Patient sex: M
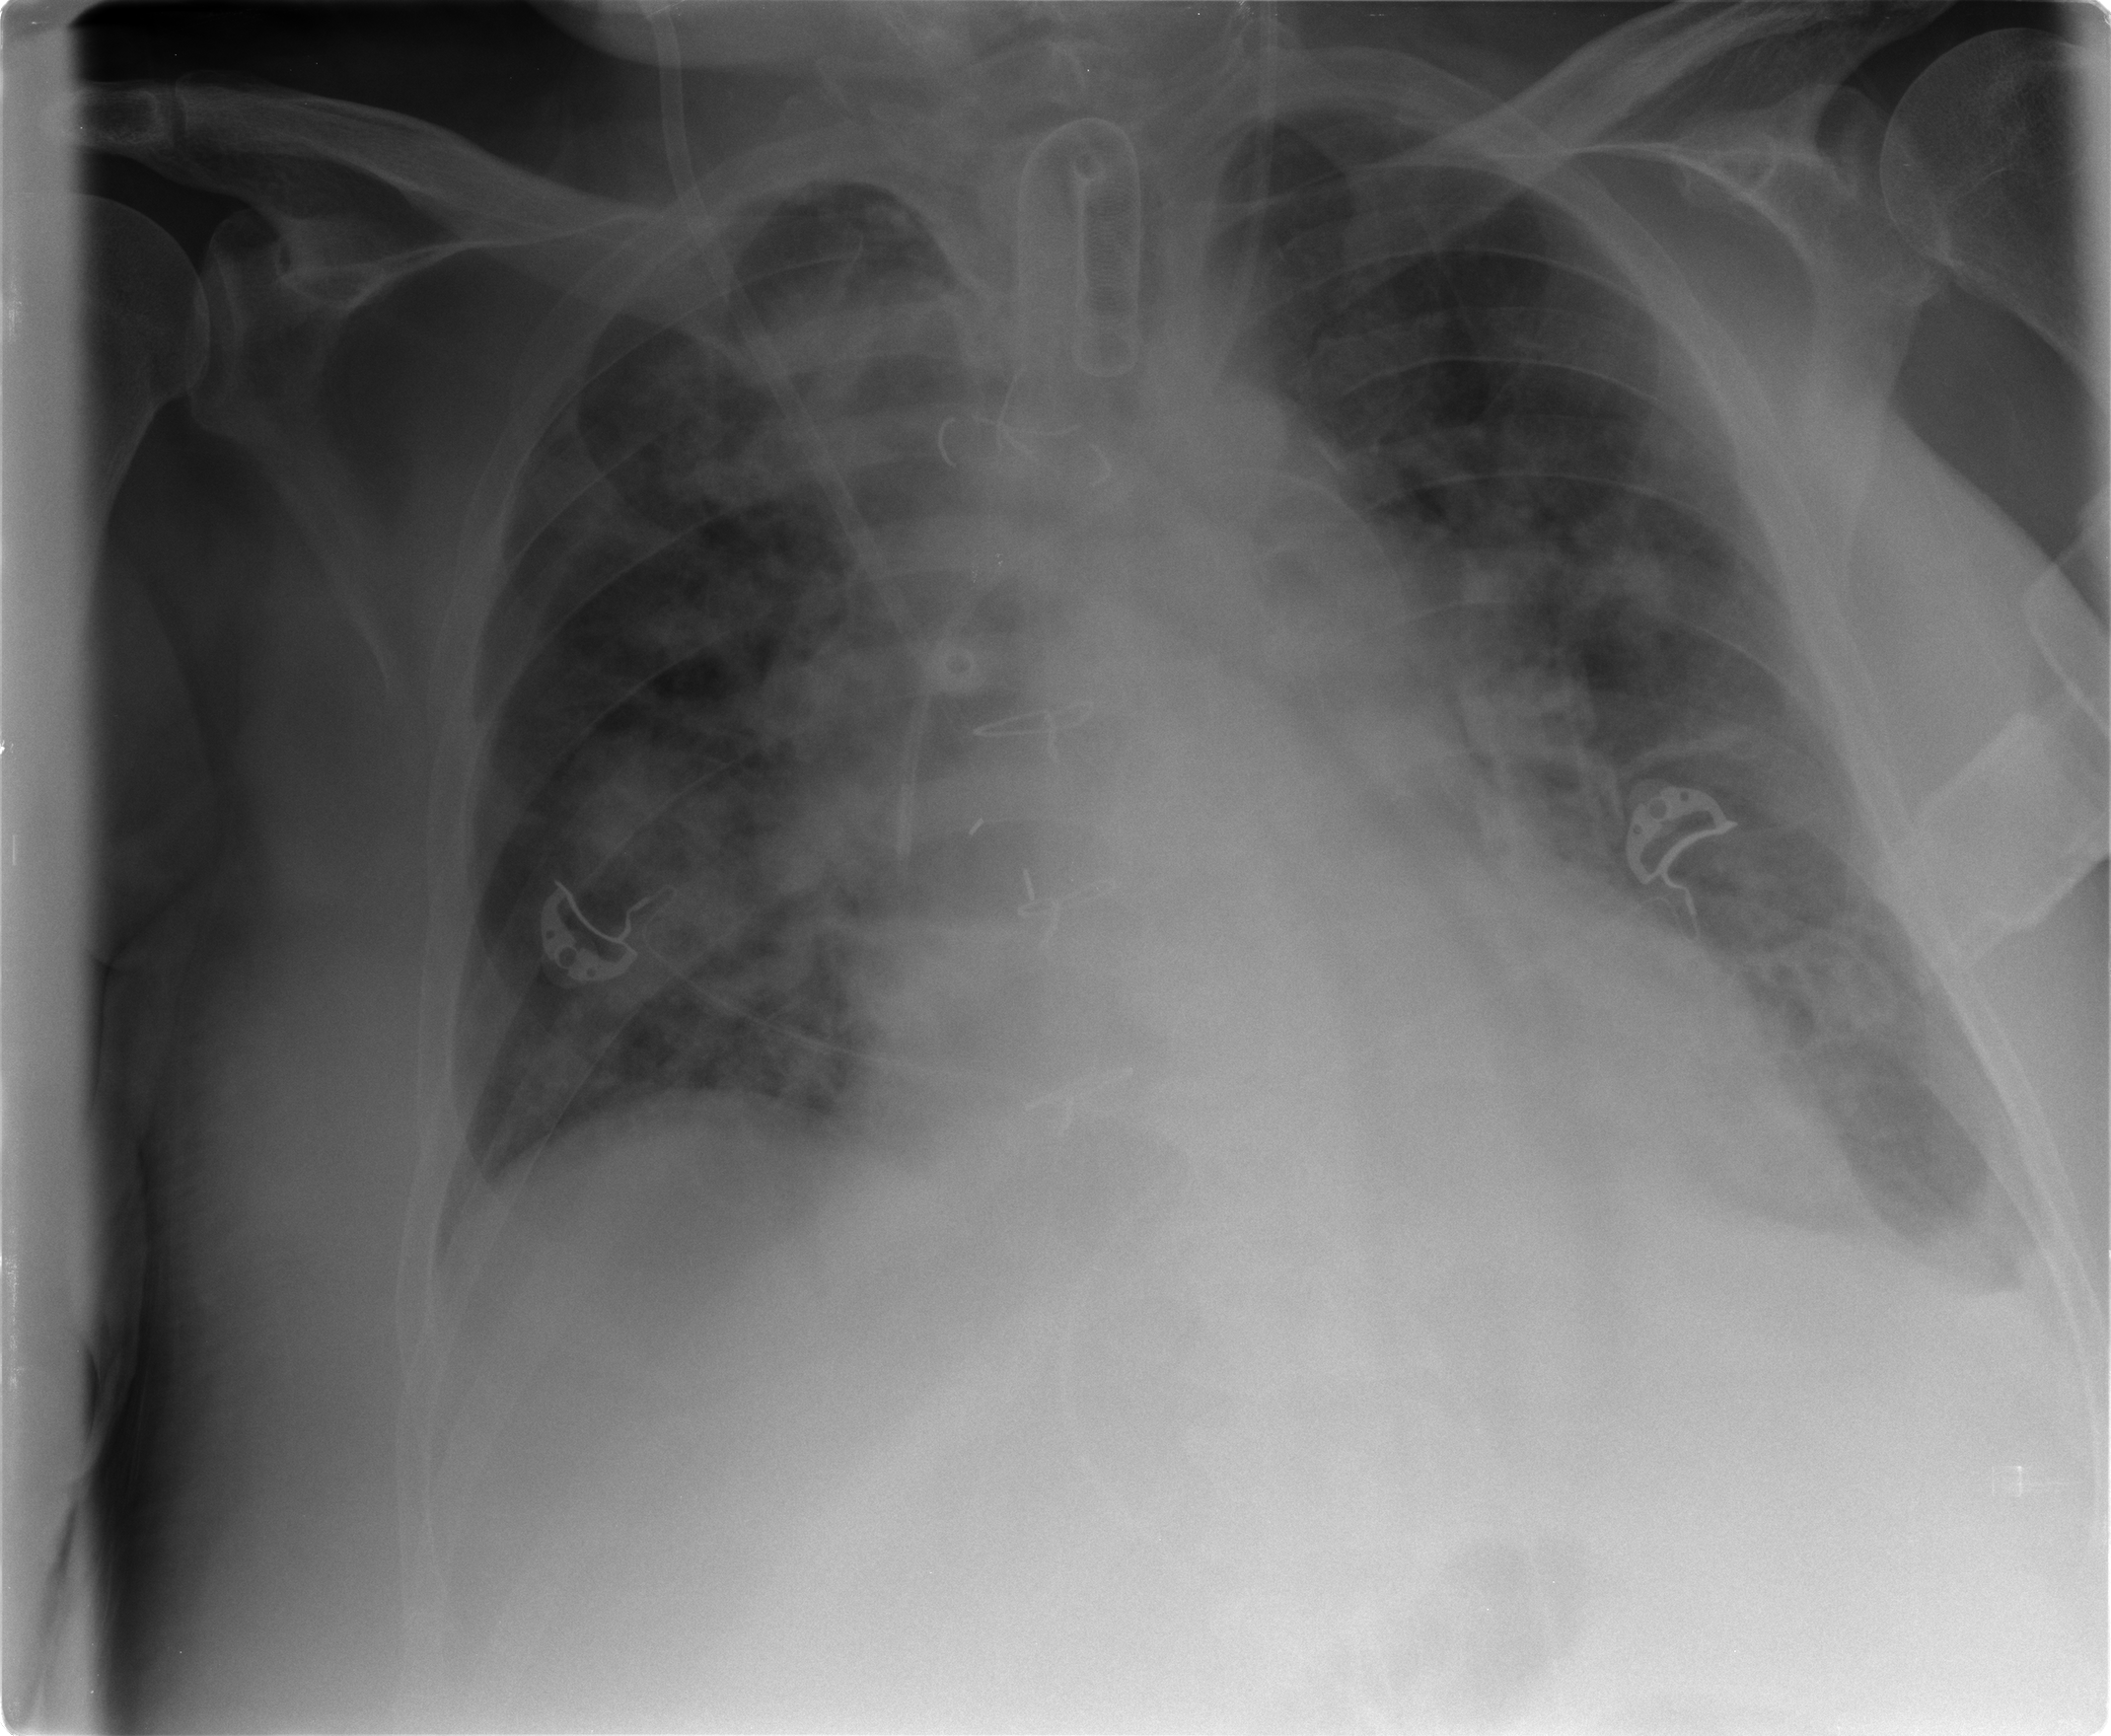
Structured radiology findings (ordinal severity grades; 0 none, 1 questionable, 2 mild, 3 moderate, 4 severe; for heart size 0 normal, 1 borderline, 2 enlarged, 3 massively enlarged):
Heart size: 2
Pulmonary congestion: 2
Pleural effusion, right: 2
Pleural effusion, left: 3
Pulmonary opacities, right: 3
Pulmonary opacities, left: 2
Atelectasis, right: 2
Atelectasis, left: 2